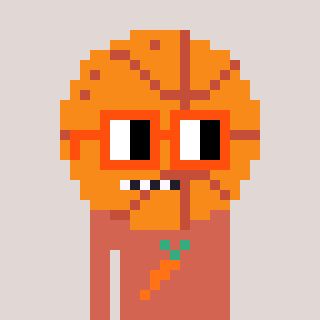
a pixel art character with square orange glasses, a basketball-shaped head and a peachy-colored body on a warm background